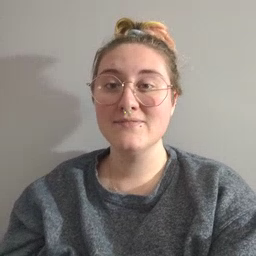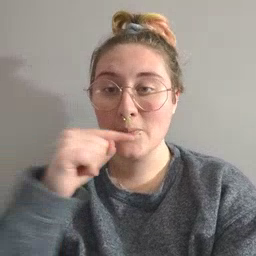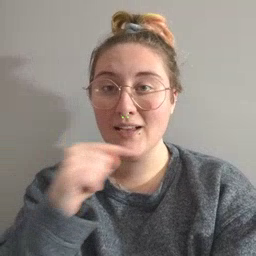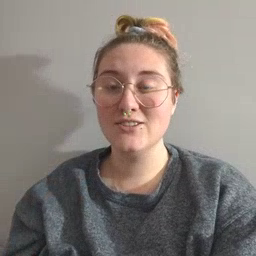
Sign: toothbrush